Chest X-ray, AP view. Patient: 57 years old, sex F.
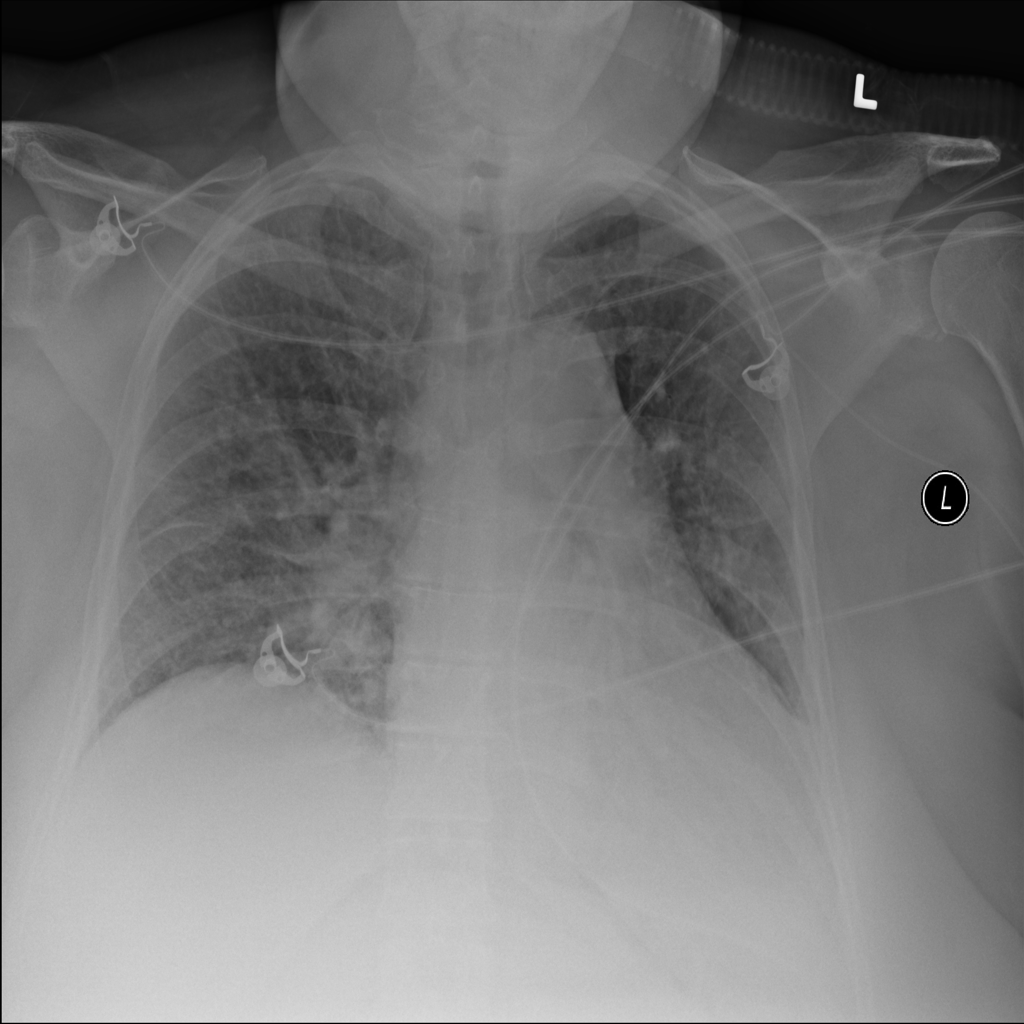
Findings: Consolidation, Infiltration